Question: I have a program that allows the user to select a size and draw a freeform curve, similar to a pen function for a graphics program. I am using 'Path2D' for this.
I'm looking for a way to make the drawn path less jagged. Originally I had used 'path.lineTo' for this function, resulting in the jagged path on the left. Then I tried 'path.curveTo', but this produced a variety of pointed areas along the path as seen on the right.

Is there a way to make curves smooth with 'Path2D'?
'''
import ...
public class Test extends JPanel implements MouseListener, MouseMotionListener {
int count, midX, midY, curveX, curveY;
Point startPoint, stopPoint, releasePoint;
Shape pathShape;
@Override
protected void paintComponent(Graphics g) {
super.paintComponent(g);
Graphics2D g2 = (Graphics2D) g.create();
if (pathShape != null) {
g2.setStroke(new BasicStroke(50));
g2.draw(pathShape);
}
}
@Override
public void mousePressed(MouseEvent ev) {
count = 1;
startPoint = new Point(ev.getPoint());
Path2D.Double path = new Path2D.Double();
pathShape = path;
repaint();
}
@Override
public void mouseReleased(MouseEvent ev) {
releasePoint = new Point(ev.getPoint());
Path2D path = (Path2D) pathShape;
path.moveTo(releasePoint.x,releasePoint.y);
path.closePath();
pathShape = path;
}
// The mouseDragged method where lineTo is used.
@Override
public void mouseDragged(MouseEvent ev) {
stopPoint = ev.getPoint();
Path2D path = (Path2D) pathShape;
path.moveTo(startPoint.x,startPoint.y);
path.lineTo(stopPoint.x,stopPoint.y);
pathShape = path;
startPoint = stopPoint;
repaint();
}
// The mouseDragged method where curveTo is used.
@Override
public void mouseDragged(MouseEvent ev) {
if (count == 2) {
midX = stopPoint.x;
midY = stopPoint.y;
}
if (count++ >= 3) {
curveX = midX;
curveY = midY;
midX = stopPoint.x;
midY = stopPoint.y;
}
stopPoint = ev.getPoint();
Path2D path = (Path2D) pathShape;
path.moveTo(startPoint.x,startPoint.y);
if (count >= 3)
path.curveTo(curveX,curveY,midX,midY,stopPoint.x,stopPoint.y);
else
path.lineTo(stopPoint.x,stopPoint.y);
pathShape = path;
startPoint = stopPoint;
repaint();
}
}
'''
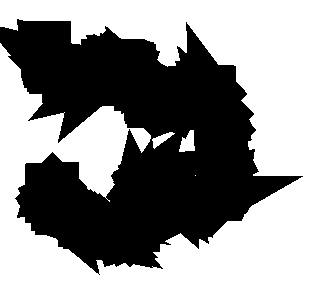
Answer: Try using
'''
g2.setStroke(new BasicStroke(50, BasicStroke.CAP_ROUND, BasicStroke.JOIN_ROUND));
'''
instead of 'g2.setStroke(new BasicStroke(50));'